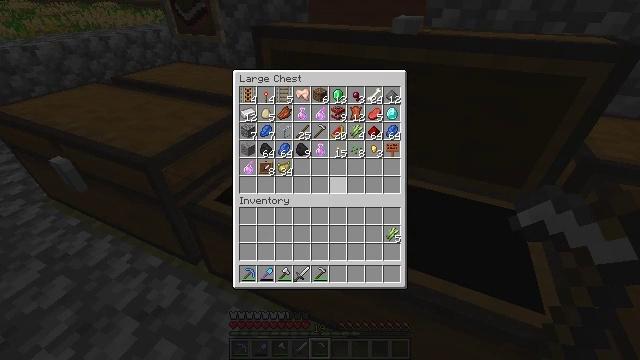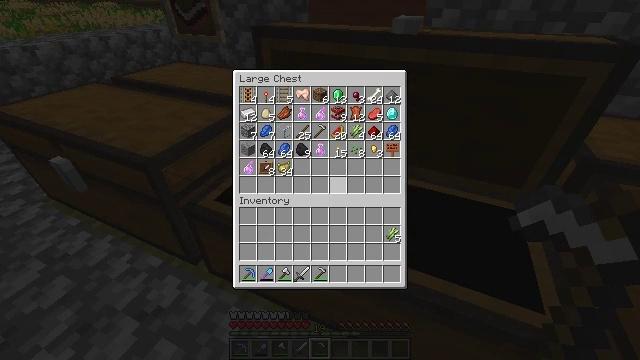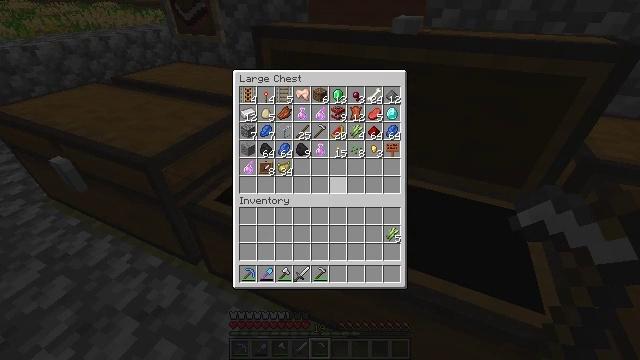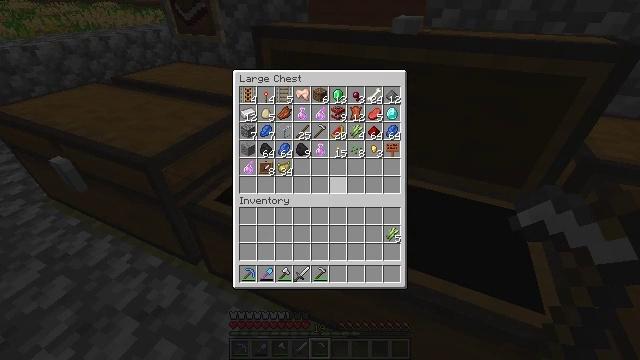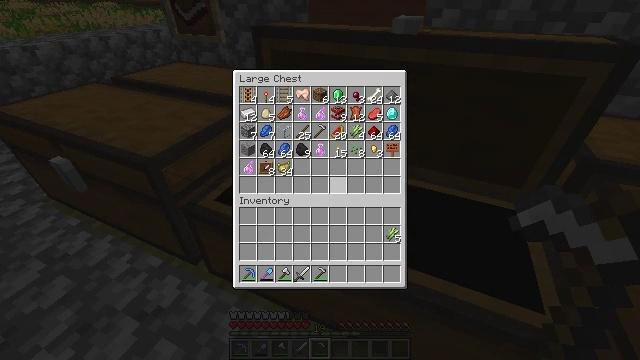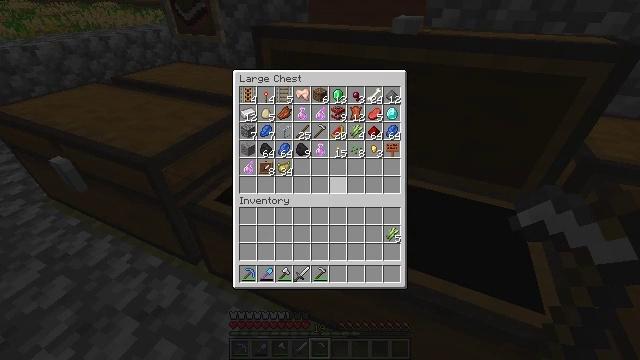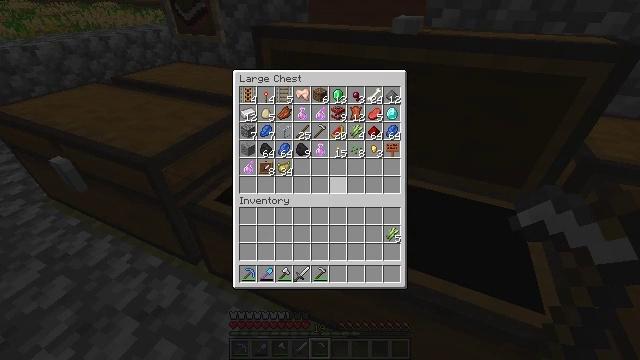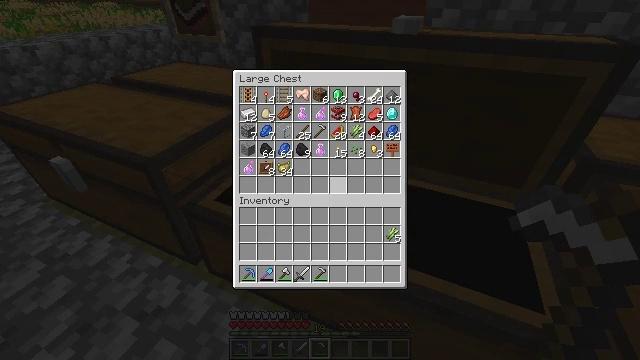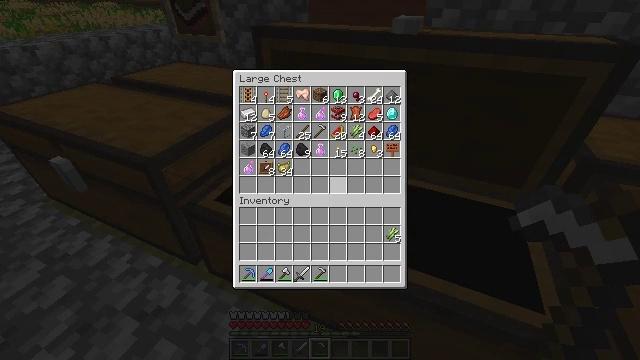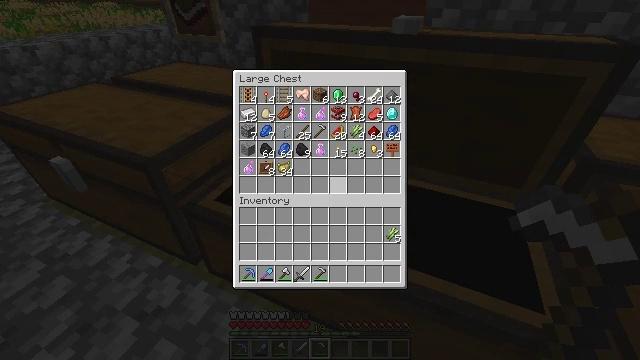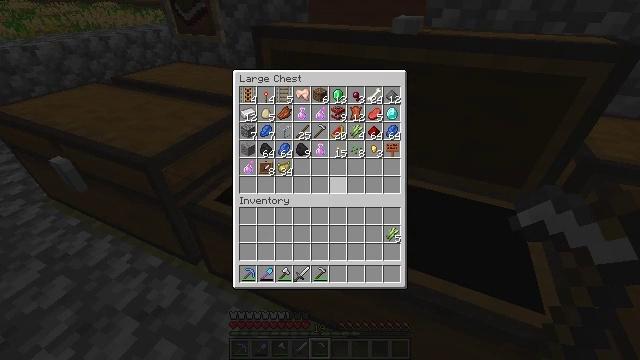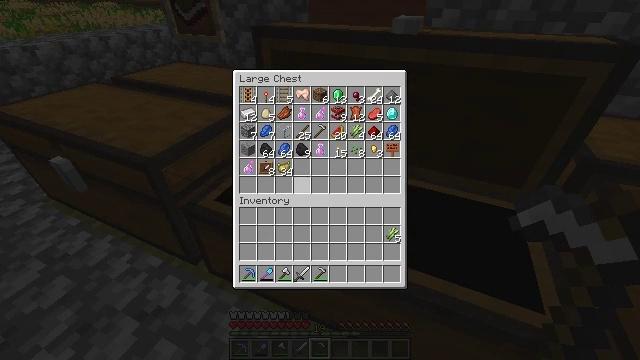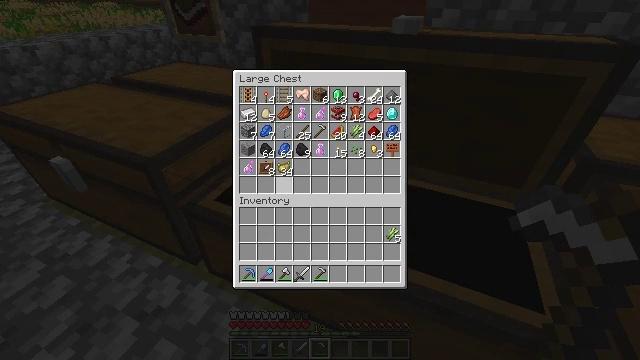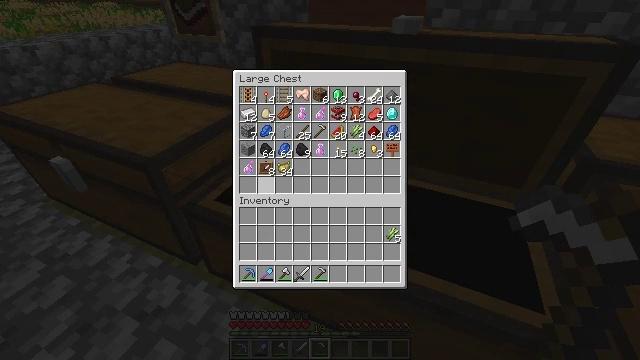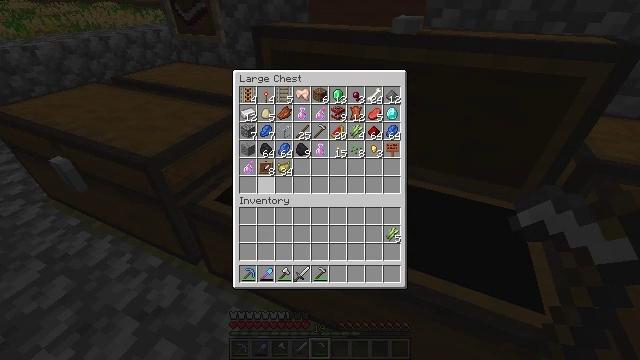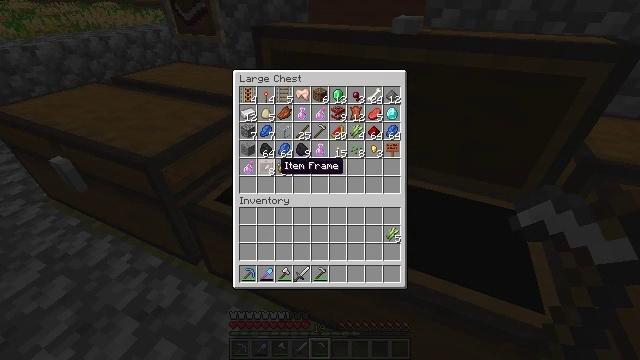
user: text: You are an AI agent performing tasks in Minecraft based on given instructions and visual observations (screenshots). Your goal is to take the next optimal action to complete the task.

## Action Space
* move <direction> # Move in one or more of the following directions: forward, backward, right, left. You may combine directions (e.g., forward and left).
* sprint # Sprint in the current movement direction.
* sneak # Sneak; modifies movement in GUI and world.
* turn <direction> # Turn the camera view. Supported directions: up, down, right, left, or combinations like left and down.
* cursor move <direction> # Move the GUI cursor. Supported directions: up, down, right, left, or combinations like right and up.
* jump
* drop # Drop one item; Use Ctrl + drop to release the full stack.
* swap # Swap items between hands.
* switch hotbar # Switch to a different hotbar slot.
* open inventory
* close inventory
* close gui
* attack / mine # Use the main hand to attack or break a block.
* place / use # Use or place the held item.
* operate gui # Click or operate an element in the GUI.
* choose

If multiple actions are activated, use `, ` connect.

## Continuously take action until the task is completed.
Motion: motion action
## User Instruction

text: Remove the acacia wall sign with a hit.
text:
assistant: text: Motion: no_op
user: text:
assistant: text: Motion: no_op
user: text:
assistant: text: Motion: no_op
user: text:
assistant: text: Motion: no_op
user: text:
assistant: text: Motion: no_op
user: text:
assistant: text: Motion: no_op
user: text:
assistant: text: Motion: no_op
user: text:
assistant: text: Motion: no_op
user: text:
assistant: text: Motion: no_op
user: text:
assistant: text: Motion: no_op
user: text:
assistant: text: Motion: sneak, cursor move left
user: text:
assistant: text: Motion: sneak, cursor move left
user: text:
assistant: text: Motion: sneak
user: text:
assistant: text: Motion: sneak
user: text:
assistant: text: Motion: sneak
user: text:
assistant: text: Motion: sneak
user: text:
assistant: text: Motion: sneak, cursor move left
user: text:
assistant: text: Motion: sneak
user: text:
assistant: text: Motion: sneak, operate gui
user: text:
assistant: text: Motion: sneak, operate gui
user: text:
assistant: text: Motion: sneak, operate gui
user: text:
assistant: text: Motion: sneak, operate gui
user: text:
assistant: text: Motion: sneak
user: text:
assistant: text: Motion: sneak
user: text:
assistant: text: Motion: sneak
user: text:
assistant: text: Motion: sneak
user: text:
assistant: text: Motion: sneak, cursor move right
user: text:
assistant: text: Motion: sneak, cursor move right and down
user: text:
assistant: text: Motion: sneak, cursor move right and down
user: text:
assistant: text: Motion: sneak, cursor move down